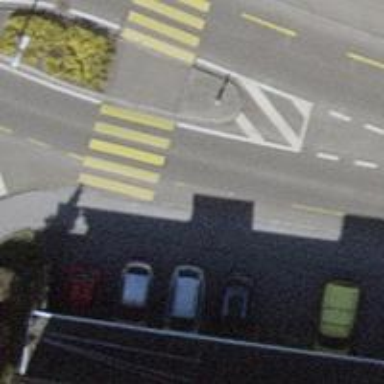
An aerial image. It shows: Tertiary road with asphalt surface and designated cycle lane.